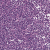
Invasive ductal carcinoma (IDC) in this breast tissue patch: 1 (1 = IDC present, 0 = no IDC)